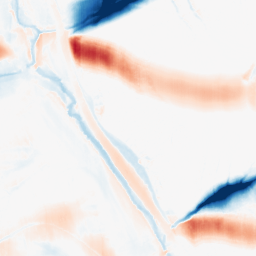
Category: morphological
Decomposition family: morphological_ellipse
Decomposition parameters: operation: average
width: 50
height: 10
Upsampling method: bilinear
Upsampling parameters: scale: 2
Upsampling scale: 2